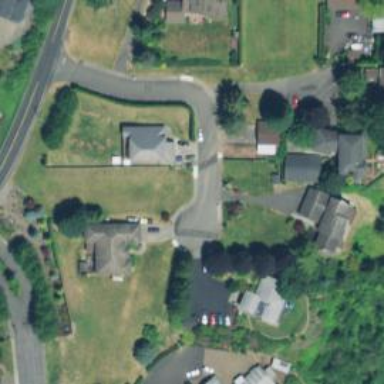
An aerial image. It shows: Residential road with sidewalk on the left.